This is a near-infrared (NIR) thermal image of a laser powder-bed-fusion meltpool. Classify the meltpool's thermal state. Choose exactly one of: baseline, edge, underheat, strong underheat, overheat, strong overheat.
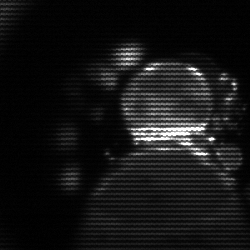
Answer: baseline